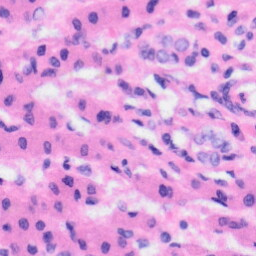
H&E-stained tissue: Liver